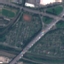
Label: Highway